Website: home-depot
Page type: billing-address
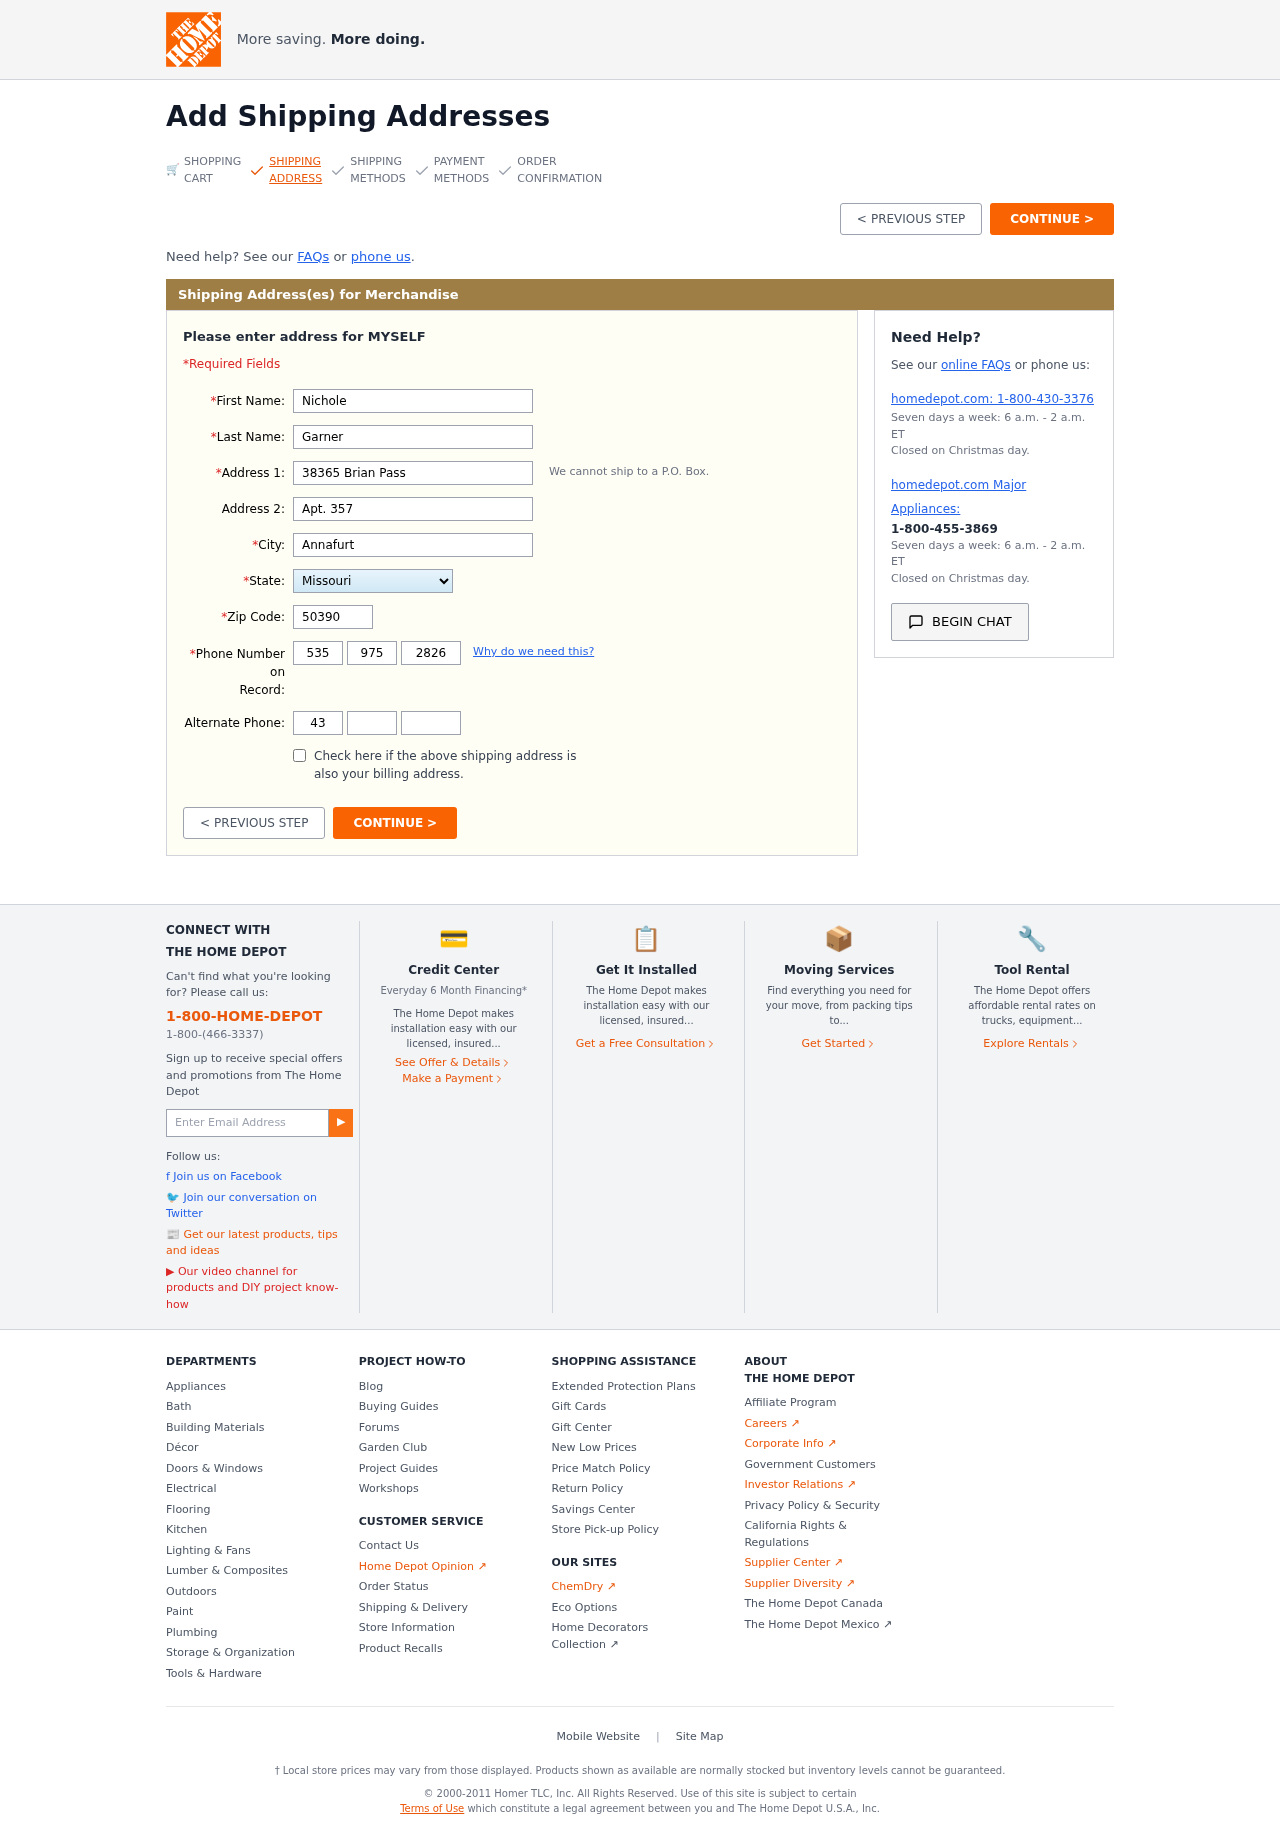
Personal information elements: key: PII_STATE
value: Missouri
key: PII_FIRSTNAME
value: Nichole
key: PII_LASTNAME
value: Garner
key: PII_STREET
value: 38365 Brian Pass
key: PII_STREET2
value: Apt. 357
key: PII_CITY
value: Annafurt
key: PII_POSTCODE
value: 50390
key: PII_PHONE_AREA
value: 535
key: PII_PHONE_PREFIX
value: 975
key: PII_PHONE_LINE
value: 2826
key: PII_PHONE_ALT_AREA
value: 430
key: PII_PHONE_ALT_PREFIX
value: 583
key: PII_PHONE_ALT_LINE
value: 3995